Interaction volume radius: 10 \u00c5
Interaction volume height: 15 \u00c5
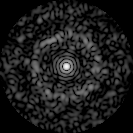
Disorder parameter: 0.8041